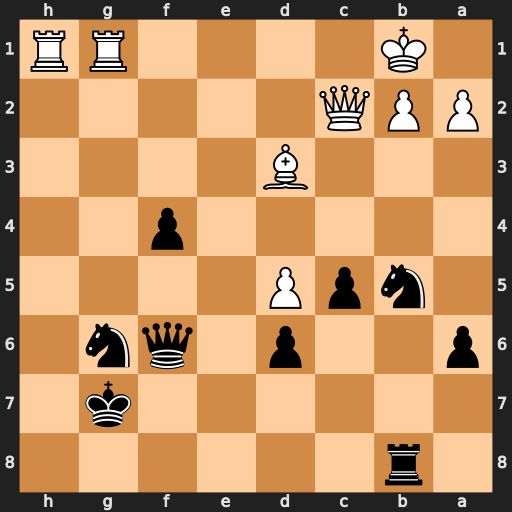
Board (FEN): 1r6/6k1/p2p1qn1/1npP4/5p2/3B4/PPQ5/1K4RR
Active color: b
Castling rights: -
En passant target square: -
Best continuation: Na3+ Kc1 Nxc2 Rxg6+ Qxg6